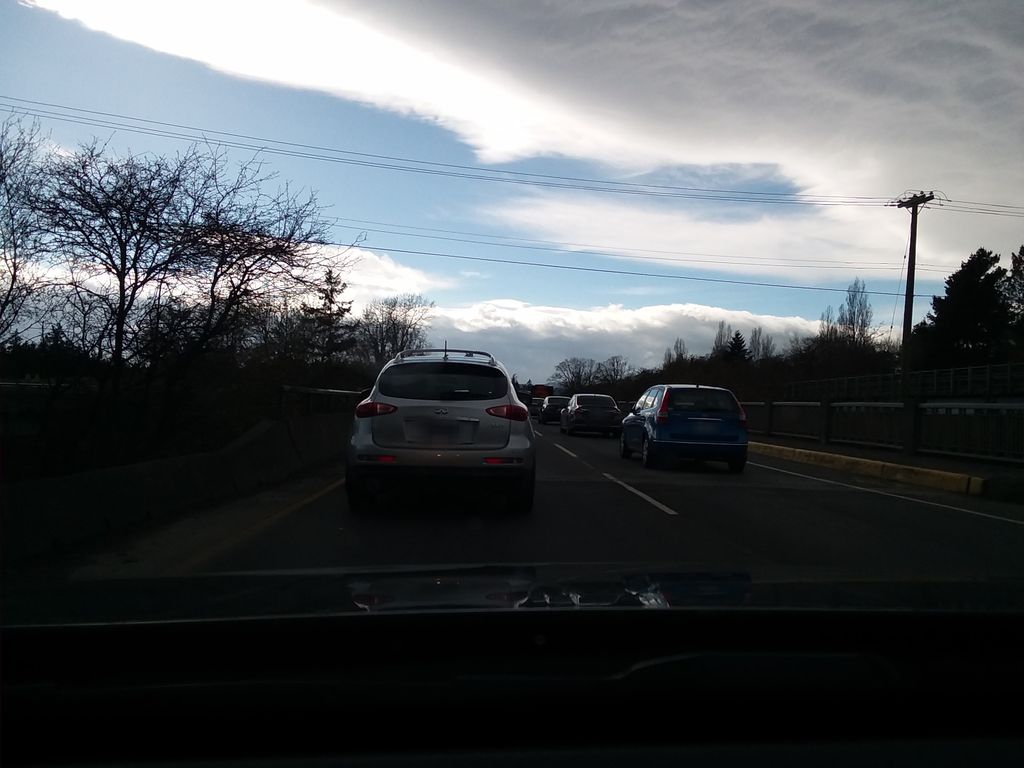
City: victoria